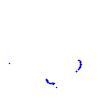
Particle: pion